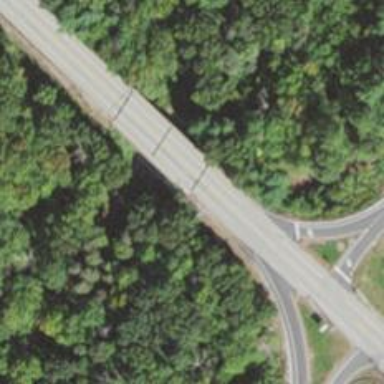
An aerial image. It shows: Footway bridge.